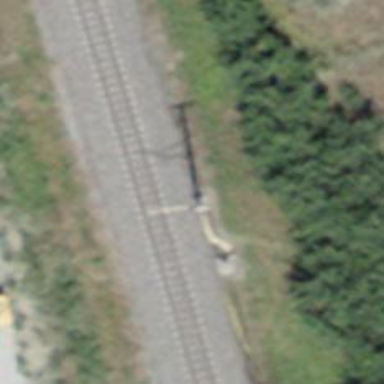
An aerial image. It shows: Catenary mast for power lines.